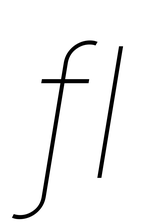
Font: Inter-Italic_Thin_Italic